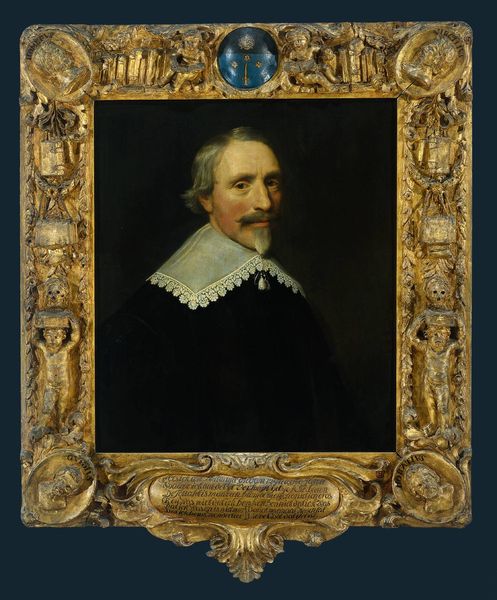
Titel: Jacob Cats, Grand Pensionary of Holland and West Friesland, and Poet
Künstler: Michiel Jansz. van Miereveld
Standort: Amsterdam
Institution: Rijksmuseum
Schlagwörter: blau, dunkel, himmel, kopf, mann, schatten, weiß, blumen, grau, hell, hintergrund, holz, köpfe, licht, mund, nase, orange, profil, schmuck, schwarz, stirn, blick, muster, alt, bart, schnurrbart, augen, gesicht, kragen, rahmen, rembrandt, schädel, spitze, stein, bild, bildnis, goldrahmen, herr, holland, niederlande, portrait, porträt, figur, geistlicher, gewand, gold, haare, kutte, adel, händler, schön, oval, lächeln, relief, schrift, rahmung, ausdruck, figuren, ölgemälde, könig, dichter, inschrift, schmal, brauen, ornamente, verzierung, robe, holzrahmen, rüschen, fein, schnauzbart, ziegenbart, foto, alter, medaillon, kreuz, rechteck, text, bürger, beschriftung, älter, spitzbart, girlanden, photo, wappen, halbprofil, männlich, portät, einfarbig, edelstein, niederländer, adliger, breit, gefasst, geistig, geistlich, gesichtszüge, god, golden, kamee, kirchlich, prunkrahmen, schmuckrahmen, spanische tracht, spansiche, putten, fotographie, viereck, latz, rote wangen, protestant, inschrif, gemählde